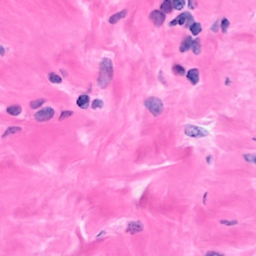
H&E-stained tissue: Breast